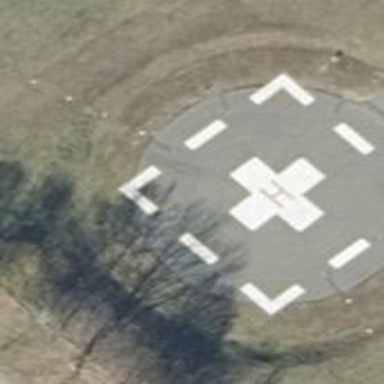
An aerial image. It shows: Image showing helipad at airport.